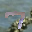
Label: 7